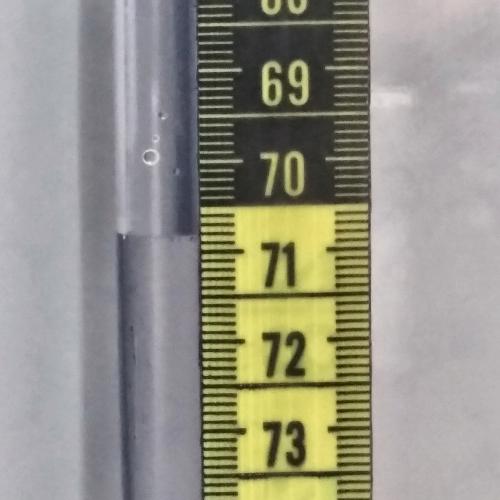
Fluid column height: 70.8 cm